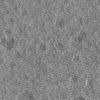
Label: not_dusty